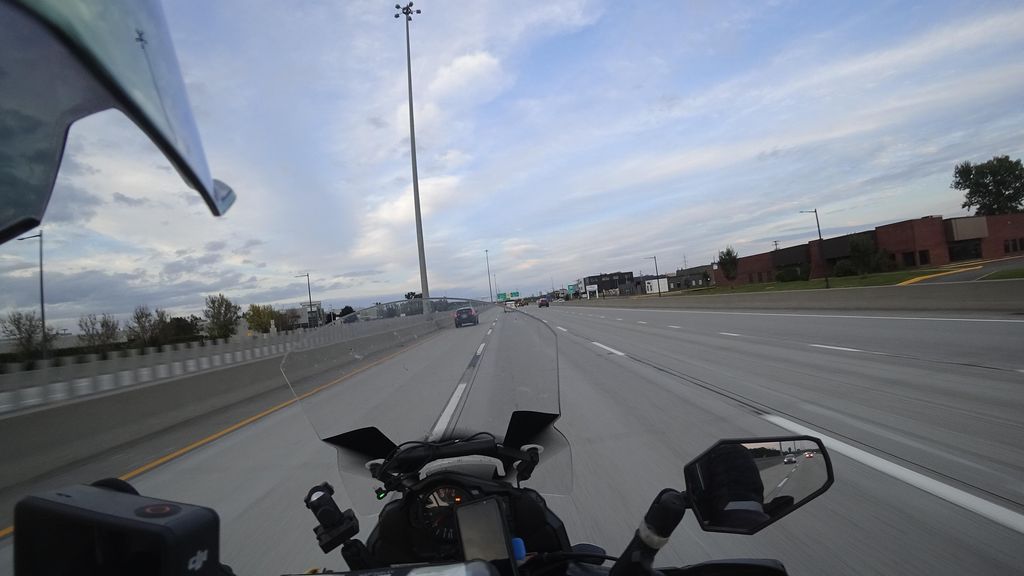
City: quebec_city